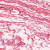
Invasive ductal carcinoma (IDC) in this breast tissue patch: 0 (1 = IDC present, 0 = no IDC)